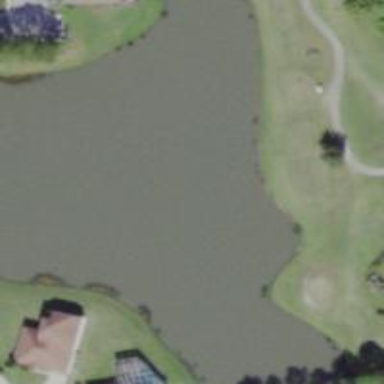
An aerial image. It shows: Pond surrounded by natural water.